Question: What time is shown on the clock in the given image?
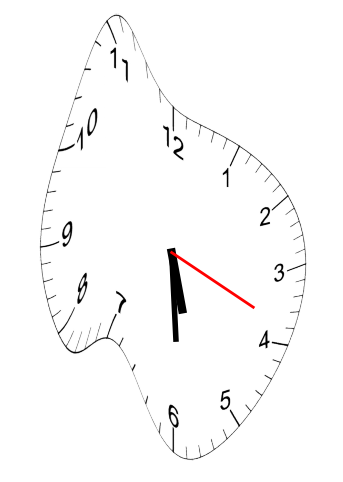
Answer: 05:29:19